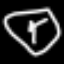
Label: clock